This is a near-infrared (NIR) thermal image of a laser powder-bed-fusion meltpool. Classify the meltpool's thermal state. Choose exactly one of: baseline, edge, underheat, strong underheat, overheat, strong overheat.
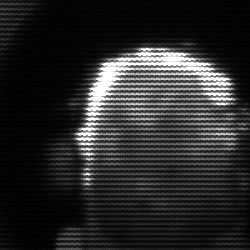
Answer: baseline